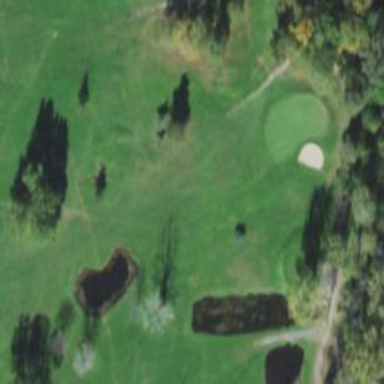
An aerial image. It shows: Golf fairway in the image.